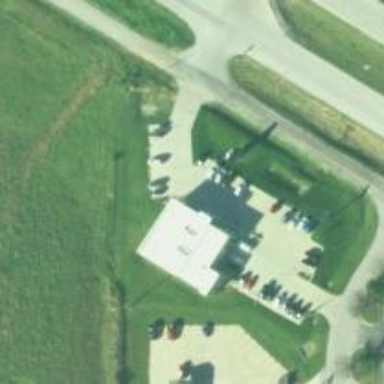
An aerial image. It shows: Healthcare clinic.